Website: macys
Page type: store-pickup
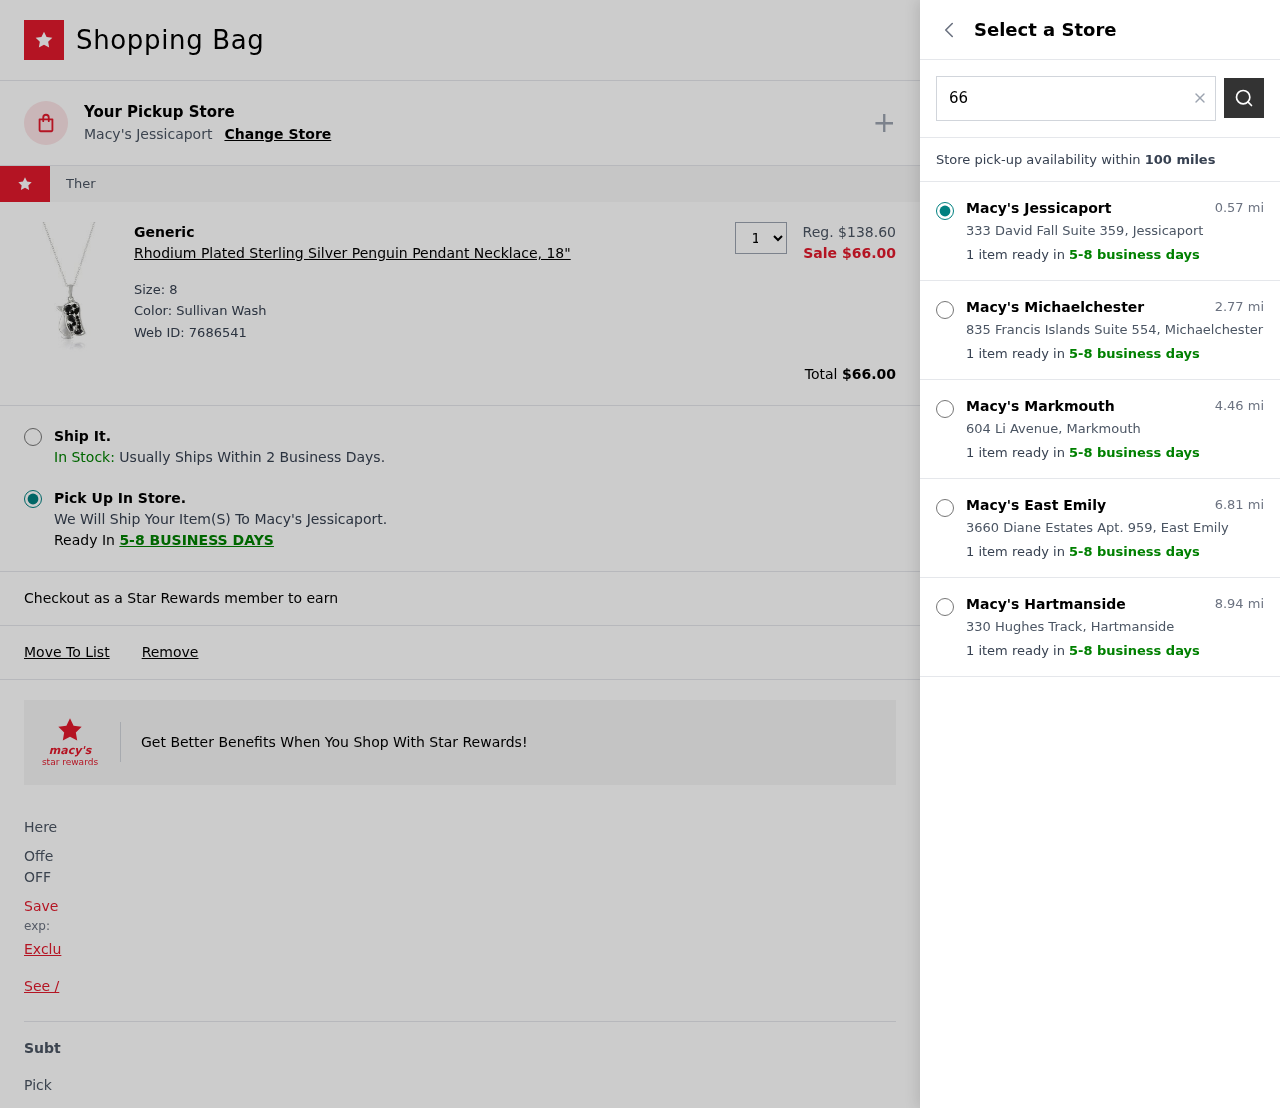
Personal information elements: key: PII_LOCATION1_CITY
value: Jessicaport
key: PII_LOCATION1_STREET
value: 333 David Fall Suite 359
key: PII_LOCATION2_CITY
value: Michaelchester
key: PII_LOCATION2_STREET
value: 835 Francis Islands Suite 554
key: PII_LOCATION3_CITY
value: Markmouth
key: PII_LOCATION3_STREET
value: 604 Li Avenue
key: PII_LOCATION4_CITY
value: East Emily
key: PII_LOCATION4_STREET
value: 3660 Diane Estates Apt. 959
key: PII_LOCATION5_CITY
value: Hartmanside
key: PII_LOCATION5_STREET
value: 330 Hughes Track
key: PII_POSTCODE
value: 66990
Product elements: key: PRODUCT1_BRAND
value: Generic
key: PRODUCT1_NAME
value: Rhodium Plated Sterling Silver Penguin Pendant Necklace, 18"
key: PRODUCT1_PRICE
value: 66
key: PRODUCT1_QUANTITY
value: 1
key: PRODUCT1_ORIGINAL_PRICE
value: $138.60
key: PRODUCT1_WEB_ID
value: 7686541
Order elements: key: ORDER_TOTAL
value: $66.00
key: ORDER_DELIVERY_DATE
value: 5-8 business days
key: ORDER_DELIVERY_DATE
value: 5-8 BUSINESS DAYS
Search elements: key: SEARCH_LOCATION
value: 66990